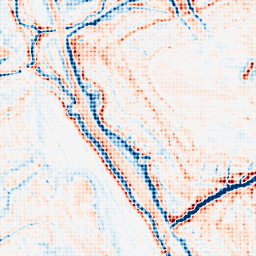
Category: edge_preserving
Decomposition family: bilateral
Decomposition parameters: d: 15
sigma_color: 150
sigma_space: 50
Upsampling method: sinc_blackman
Upsampling parameters: scale: 8
kernel_size: 8
Upsampling scale: 8